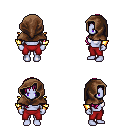
a pixel art fantasy rpg character, female body template, dark elf, purple skin, gold arm armor, red pants, pink right-swept hairstyle, cloth hood, four views (front, back, left, right), 2x2 character sprite sheet, small pixel art, hard edges, no anti-aliasing